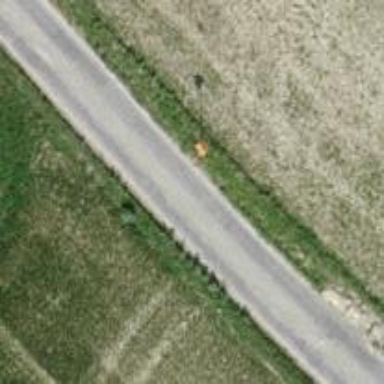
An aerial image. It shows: Pole supporting roof covering pipeline marker.